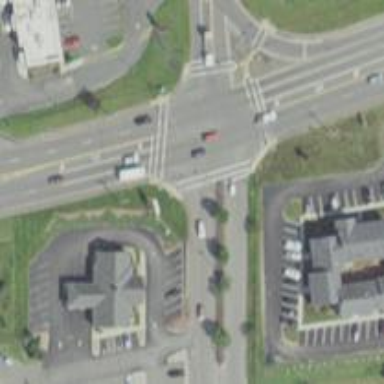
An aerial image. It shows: Uncontrolled road crossing with markings in the form of lines.